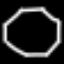
Label: octagon